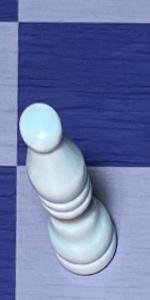
Label: Bishop_White